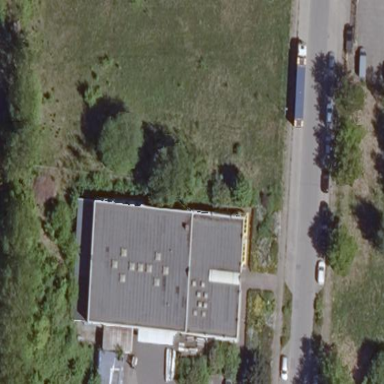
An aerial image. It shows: Commercial building.